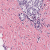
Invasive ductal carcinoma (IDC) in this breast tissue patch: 0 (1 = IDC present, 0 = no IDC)